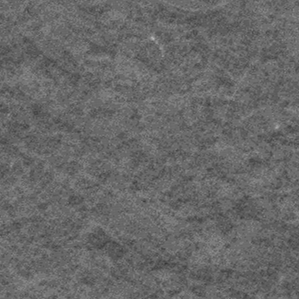
Label: frost